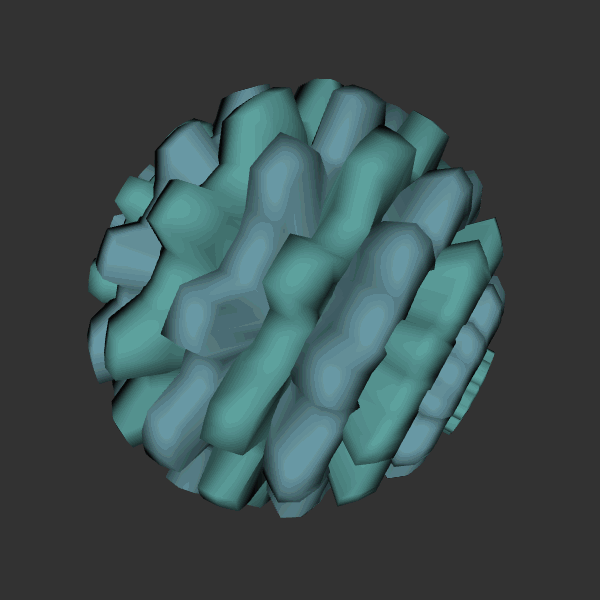
Background: dark